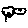
Label: cloud